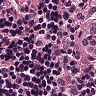
Metastatic tissue present: no